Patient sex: F
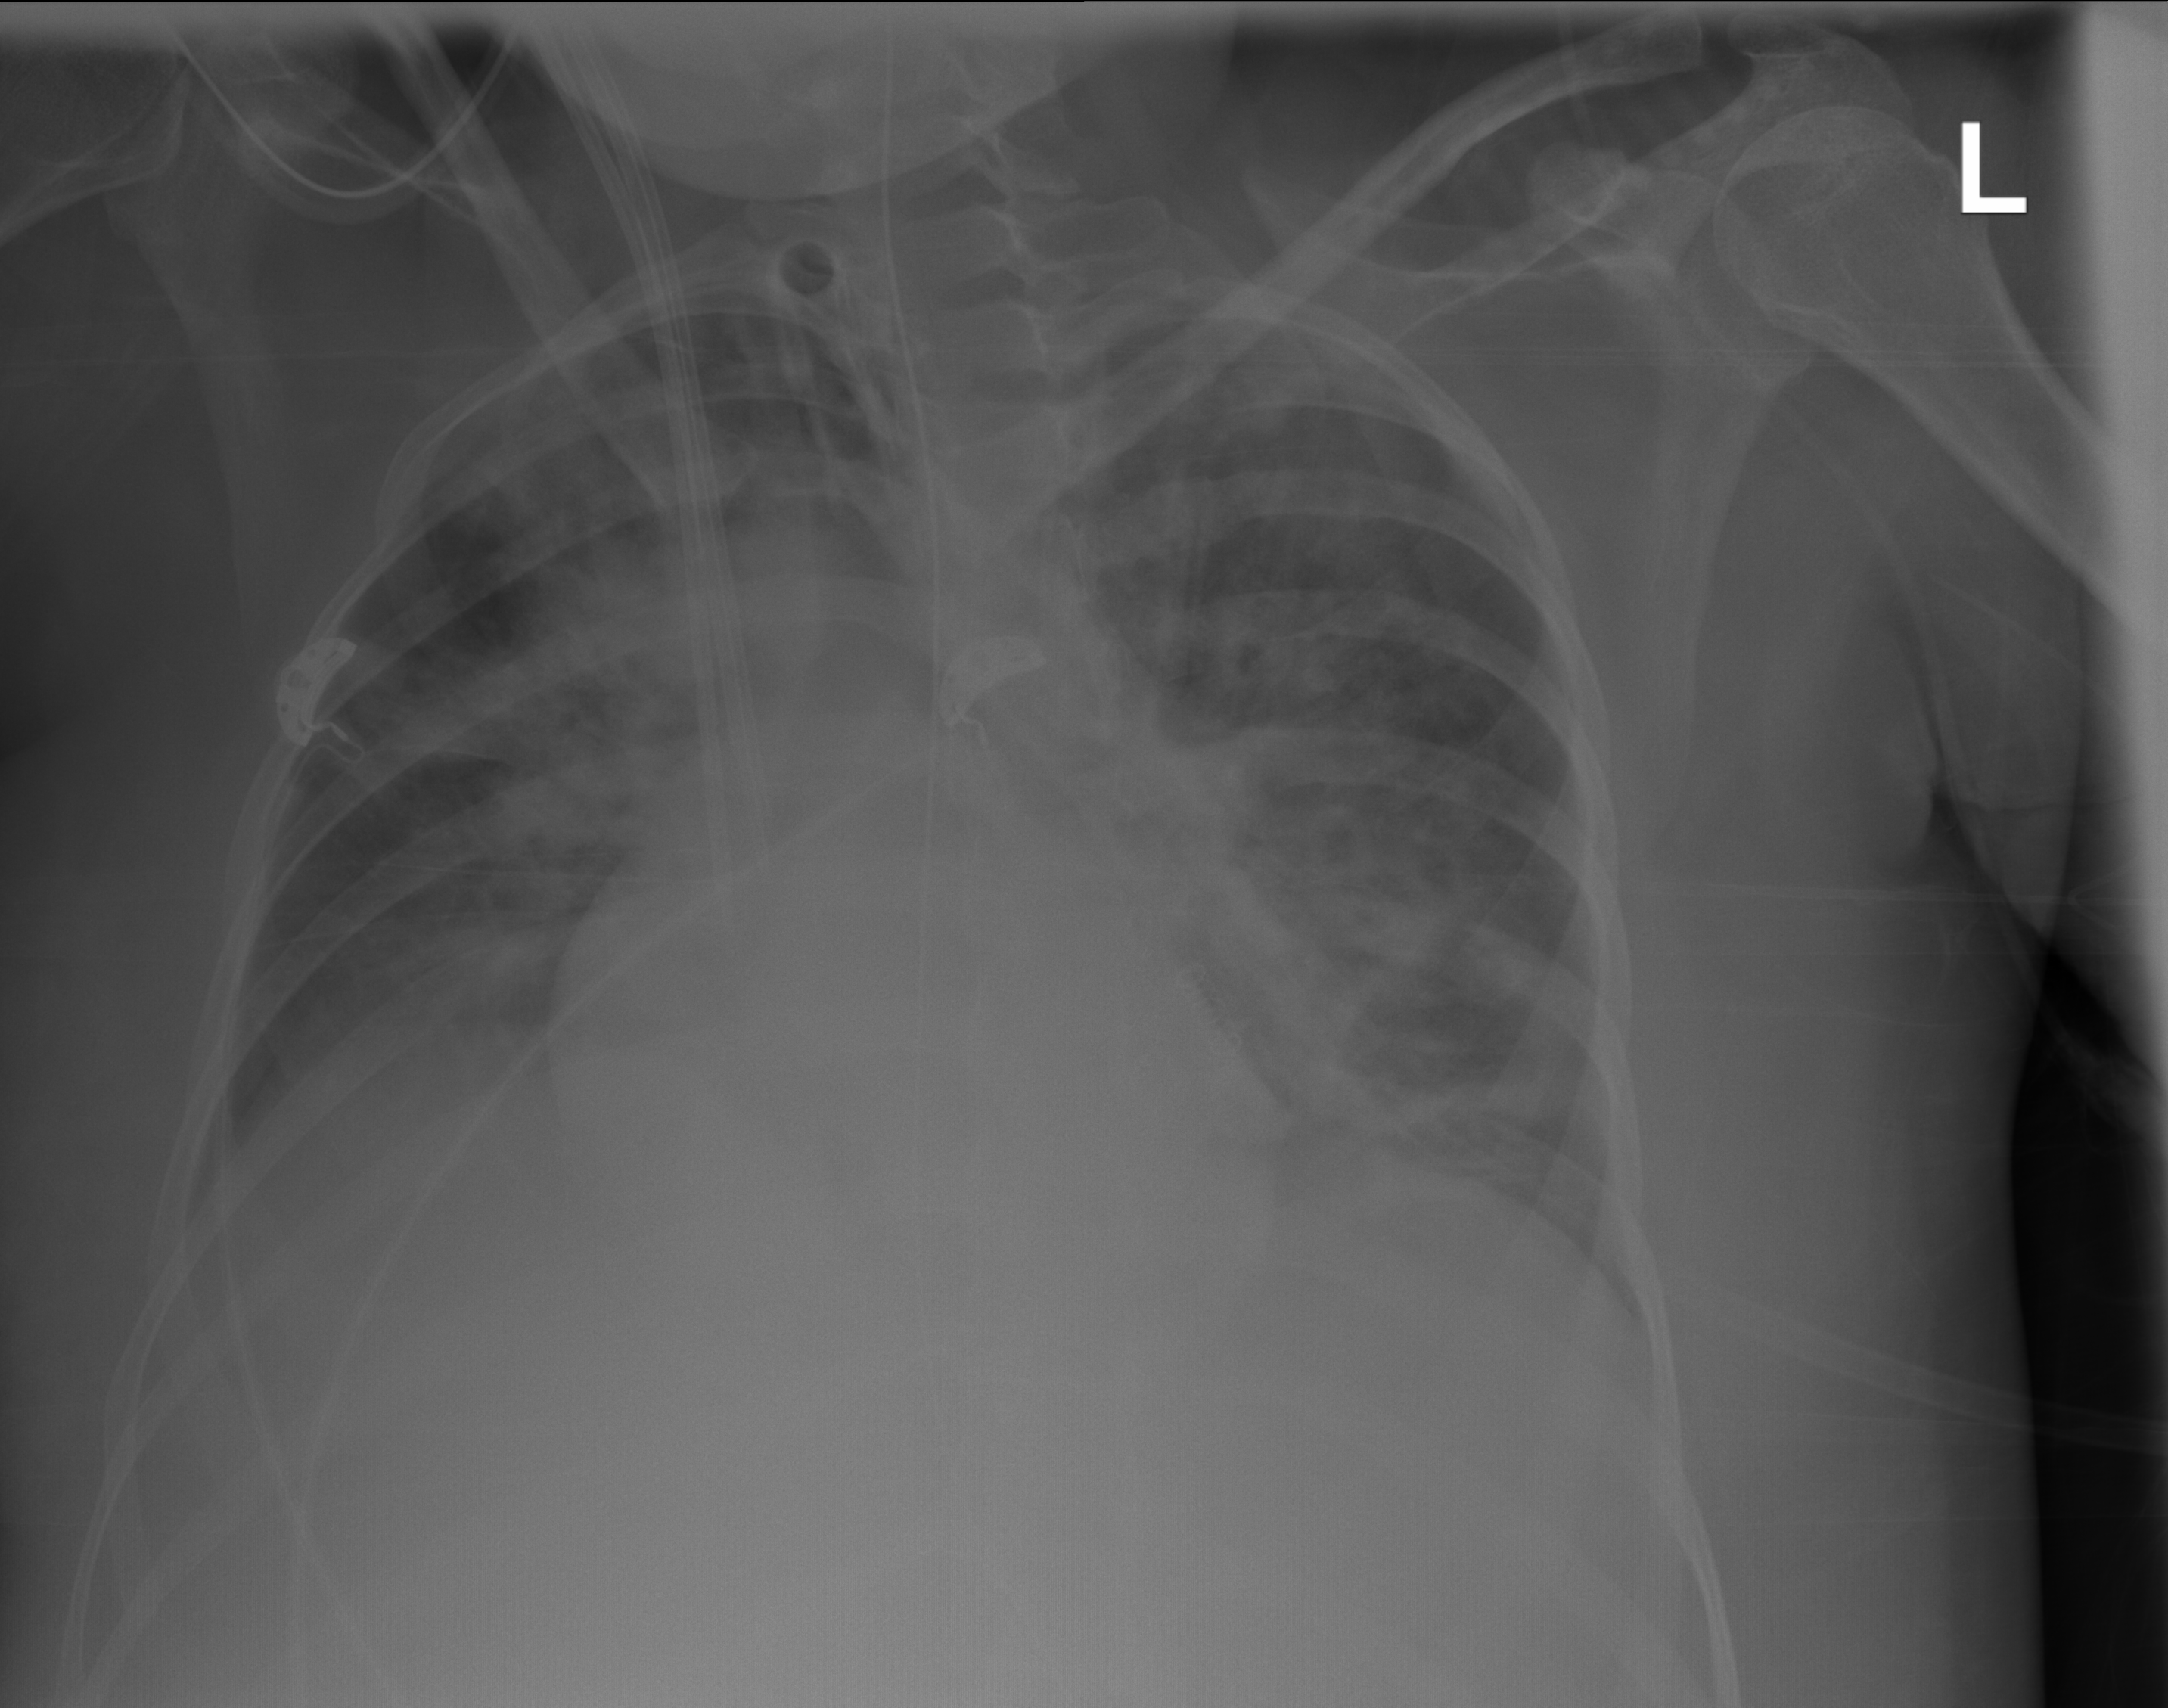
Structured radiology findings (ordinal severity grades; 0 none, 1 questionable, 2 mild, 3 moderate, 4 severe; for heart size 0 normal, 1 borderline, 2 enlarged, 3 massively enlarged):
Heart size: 1
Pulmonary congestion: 3
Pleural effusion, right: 2
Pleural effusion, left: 0
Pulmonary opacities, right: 2
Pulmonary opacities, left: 3
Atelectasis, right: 2
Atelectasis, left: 2